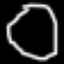
Label: octagon